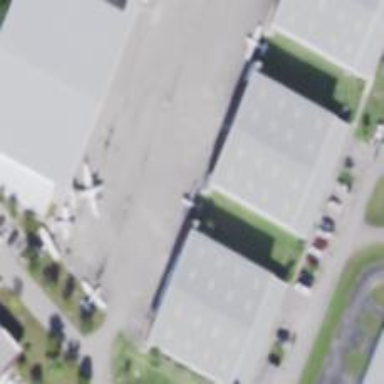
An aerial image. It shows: Building that is hangar at the airport.